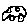
Label: car